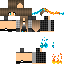
A female human skin with medium skin, wearing brown long hair dressed in a blue hoodie and black pants, featuring a closed mouth.